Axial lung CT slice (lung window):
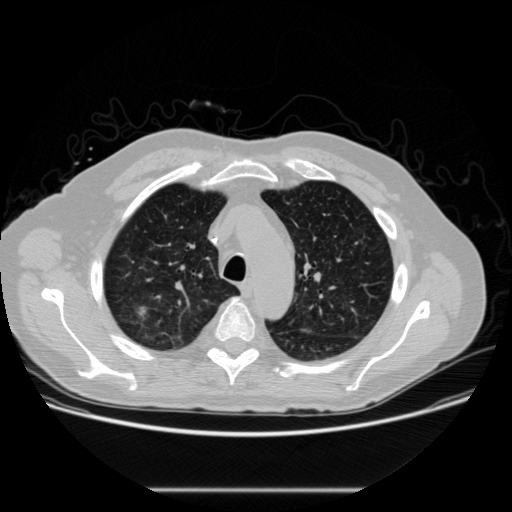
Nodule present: yes
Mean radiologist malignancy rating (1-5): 3.75